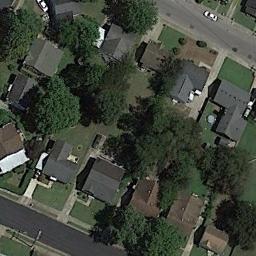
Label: medium_residential